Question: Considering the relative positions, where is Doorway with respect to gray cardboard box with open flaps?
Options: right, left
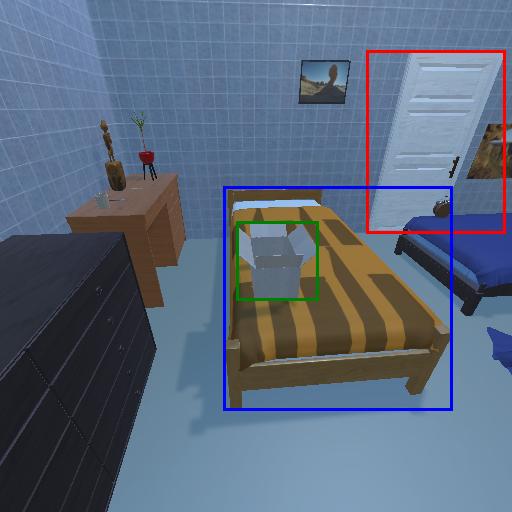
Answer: right